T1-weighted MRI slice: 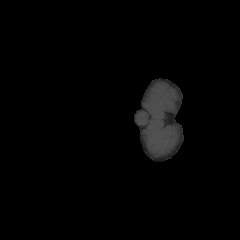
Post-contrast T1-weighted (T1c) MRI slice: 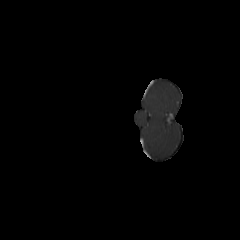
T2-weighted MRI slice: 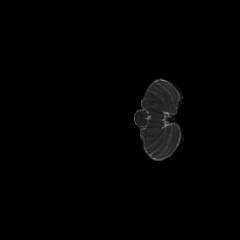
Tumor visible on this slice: no